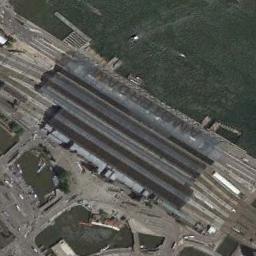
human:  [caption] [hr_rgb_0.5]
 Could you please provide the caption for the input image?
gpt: The railway station has lots of railways and some trains and a grass is next to the railway station .

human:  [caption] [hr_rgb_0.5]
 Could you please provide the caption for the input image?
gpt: The railway station is next to some buildings and grass .

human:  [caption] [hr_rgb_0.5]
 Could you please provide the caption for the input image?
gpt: There is a fully equipped railway station in the suburbs .

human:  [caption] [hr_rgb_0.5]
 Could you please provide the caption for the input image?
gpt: There are many buildings of different shapes beside the railway station .

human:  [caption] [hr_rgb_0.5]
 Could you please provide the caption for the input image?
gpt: There are green meadows around the railway station .